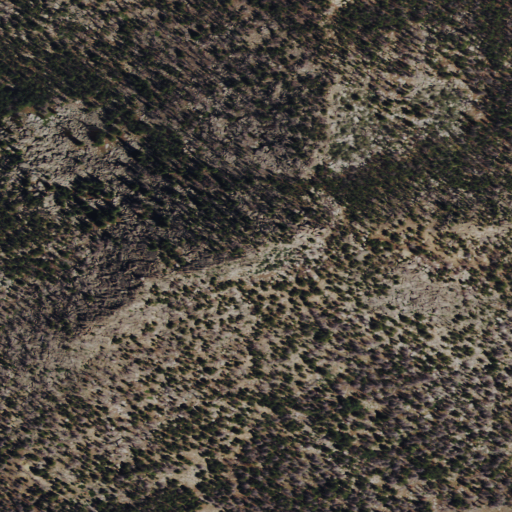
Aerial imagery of mountain in Wyoming named Rennecker Peak containing evergreen forest, shrub, and deciduous forest